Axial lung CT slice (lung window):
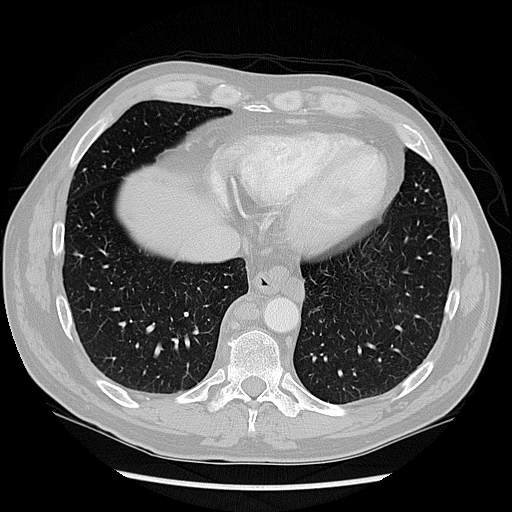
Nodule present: yes
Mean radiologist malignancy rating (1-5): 2